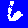
Digit: 6